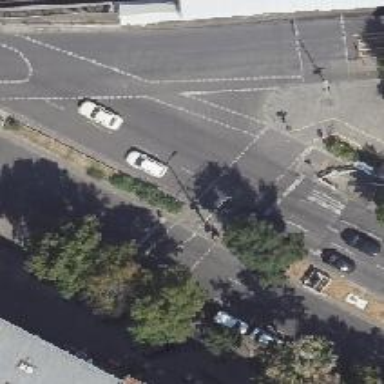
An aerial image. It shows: Traffic island located on footway.